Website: macys
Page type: delivery-shipping
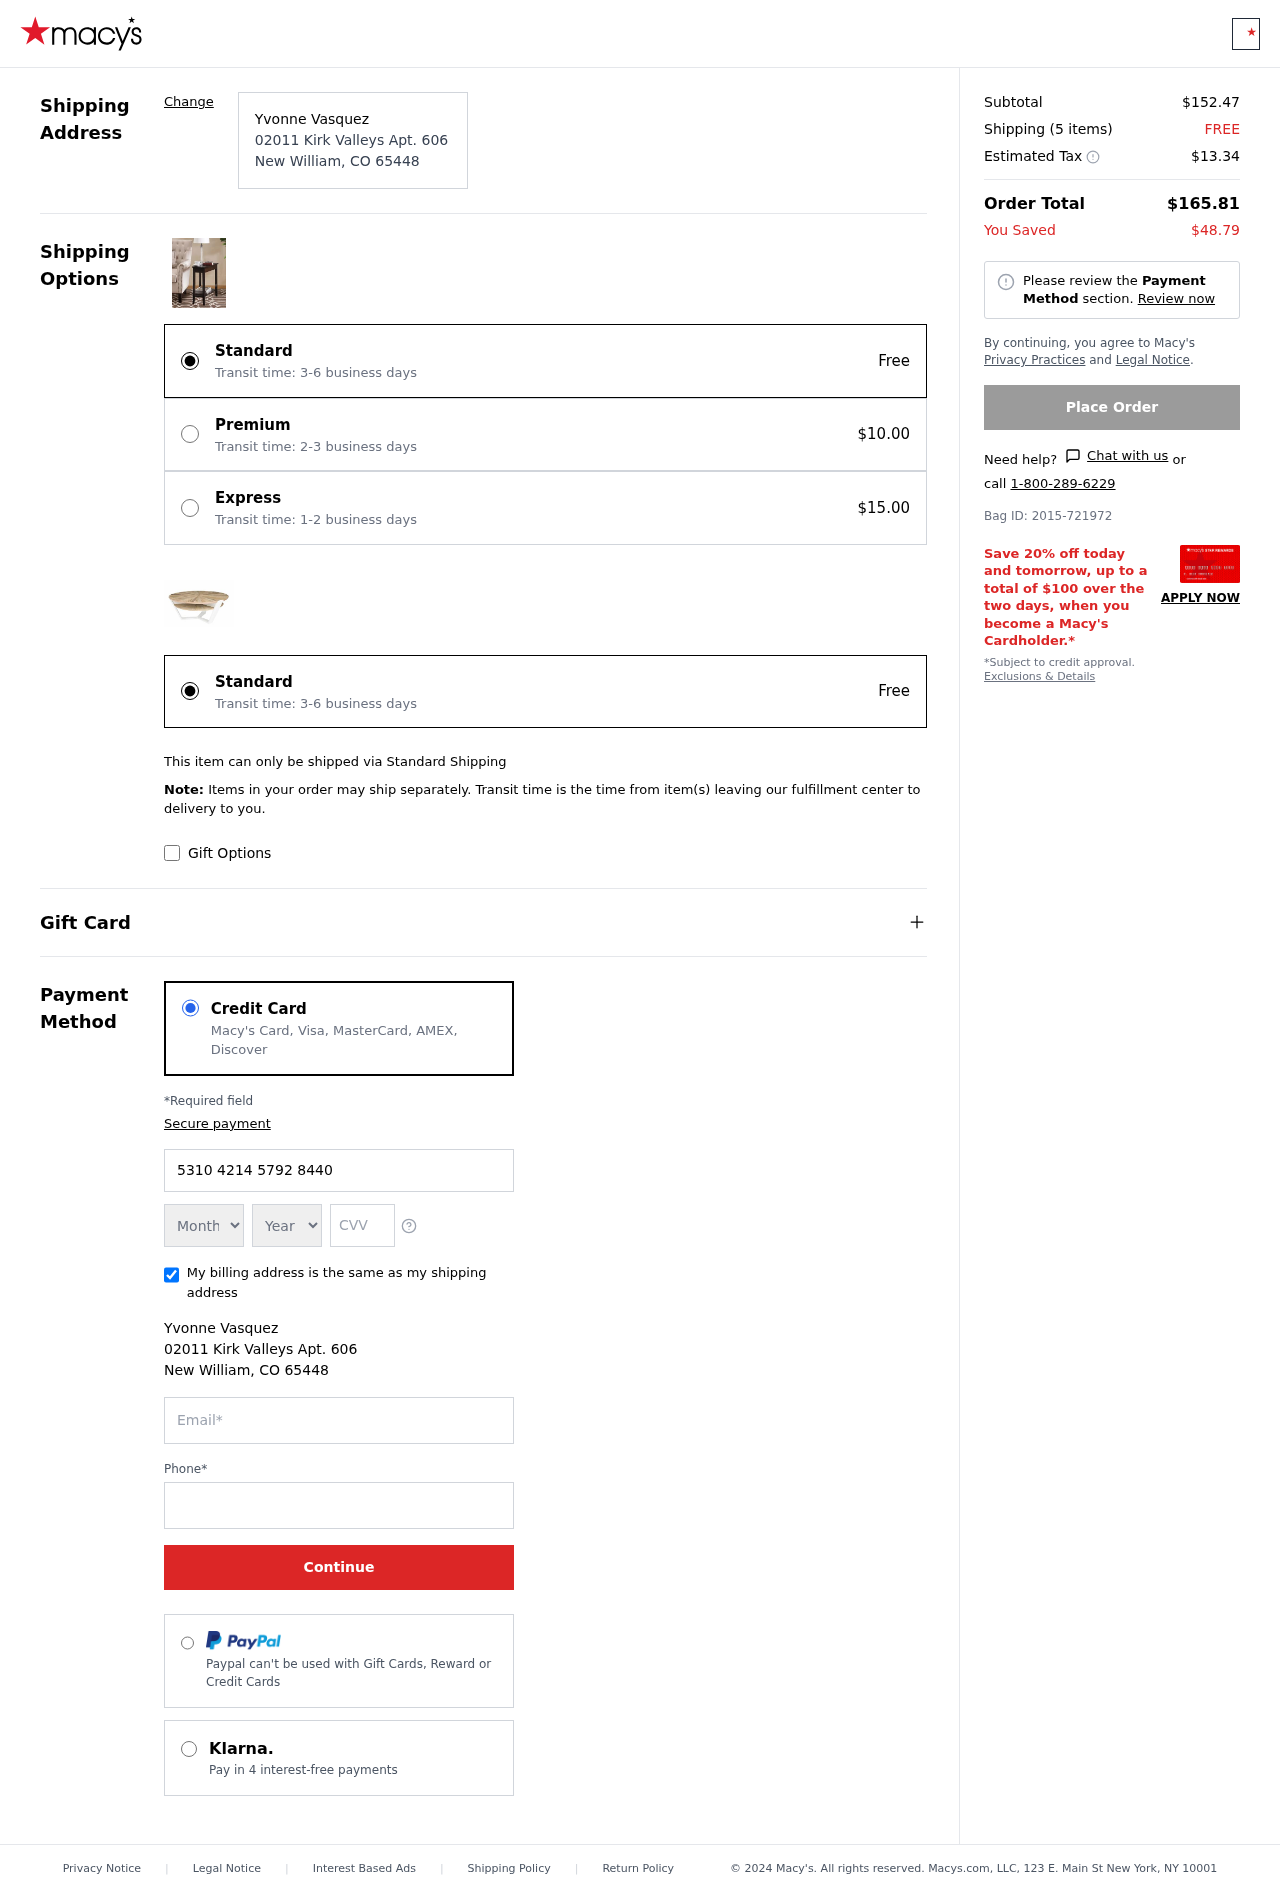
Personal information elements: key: PII_CARD_EXPIRY_MONTH
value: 10
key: PII_CARD_EXPIRY_YEAR
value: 27
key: PII_CITY
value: New William
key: PII_CITY_STATE_ZIP
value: New William, CO 65448
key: PII_FULLNAME
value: Yvonne Vasquez
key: PII_POSTCODE
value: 65448
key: PII_STATE_ABBR
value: CO
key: PII_STREET
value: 02011 Kirk Valleys Apt. 606
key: PII_CARD_NUMBER
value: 5310 4214 5792 8440
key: PII_CARD_CVV
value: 993
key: PII_EMAIL
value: yvonne.vasquez@yahoo.com
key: PII_PHONE
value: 9079155836
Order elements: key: ORDER_SUBTOTAL
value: $152.47
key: ORDER_NUM_ITEMS
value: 5
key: ORDER_SHIPPING_COST
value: FREE
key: ORDER_TAX
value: $13.34
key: ORDER_TOTAL
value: $165.81
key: ORDER_SAVINGS
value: $48.79
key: ORDER_BAG_ID
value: Bag ID: 2015-721972